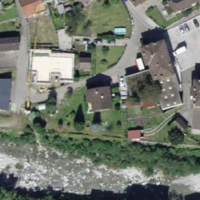
EUNIS habitat code: 54
Species observed at this site:
Fagus sylvatica